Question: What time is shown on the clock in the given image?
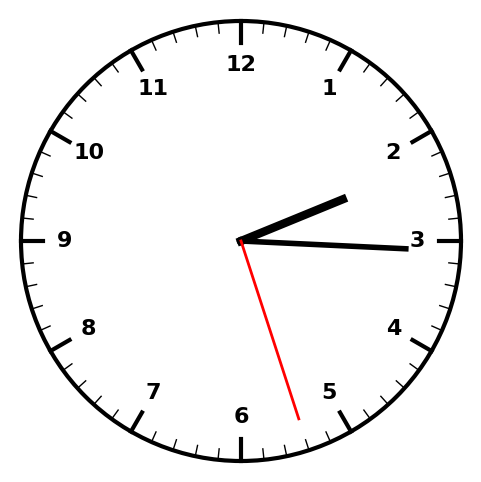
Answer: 02:15:27